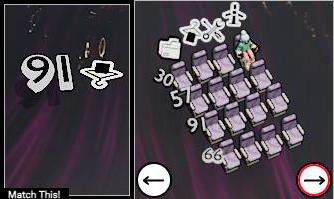
Task: seats
Answer: no